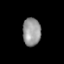
Tissue: lung
Cell type: T cells
Senescence score: 0.2177
Nuclear area (px): 497
Mean DAPI intensity: 150.807